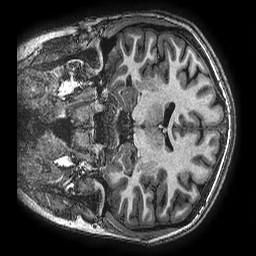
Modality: T1w
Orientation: coronal
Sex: female
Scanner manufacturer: ge
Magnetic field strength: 3 T
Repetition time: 0.00766 s
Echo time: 0.003476 s